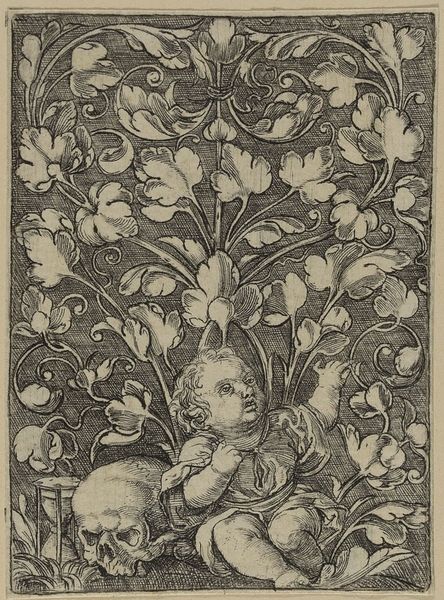
Titel: Blätterfüllung
Künstler: Heinrich Aldegrever
Standort: Hamburg
Institution: Museum für Kunst und Gewerbe Hamburg
Schlagwörter: menschen, blumen, blüten, ornament, schädel, tod, kind, renaissance, putte, ranken, stillleben, grafik, graphik, ornamente, fotografie, photographie, vanitas, druckgraphik, druckgrafik, stich, leben, putten, kupferstich, amoretten, symbole, todes, personifikationen, rankenwerk, sanduhr, rankenornament, blattornament, reproduktionen, druckerzeugnisse, pflanzenornamente, vergänglichkeit, ornamentstich, vorlageblätter, hopfenblatt, füllung, laubornament